Question: # my xml file
'''
<LinearLayout
android:id="@+id/fragmentSelectorArea"
android:layout_width="fill_parent"
android:layout_height="@dimen/main_seletor_height"
android:layout_marginBottom="@dimen/main_seletor_margin_bottom"
android:background="@color/mainBtnBg" >
<ImageButton
android:id="@+id/myBtn"
android:layout_width="0dp"
android:layout_height="@dimen/main_btn_height"
android:layout_weight="1"
android:background="@drawable/btn_selector" />
</LinearyLayout>
'''
# btn_selector.xml
'''
<item android:state_pressed="true"
android:drawable="@drawable/pressed_btn" />
<item android:state_focused="true"
android:drawable="@drawable/focused_btn" />
<item android:drawable="@drawable/nonselected_btn"/>
'''
# activity.java
'''
ImageButton btn1 = (ImageButton) findViewById(R.id.myBtn);
OnClickListener btnListener = new OnClickListener() {
@Override
public void onClick(View btn) {
switch (btn.getId()) {
case R.id.myBtn:
mPager.setCurrentItem(0);
break;
...
default:
break;
}
}
};
btn1.setOnClickListener(btnListener);
'''
I want to use effect when I clicked buttons.
## normal(no focused), focused, pressed<-
But the state_focused is not working.
So I can't see focused effect.
Please help me..
add image.

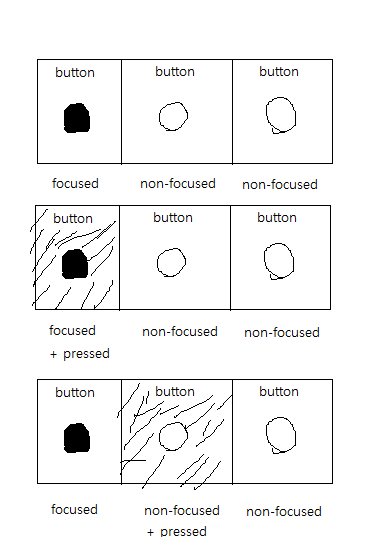
Answer: I solved it.
button selector just two case. (pressed, non-pressed)
I overriding onPageChangeListener() in ViewPagerIndicator.